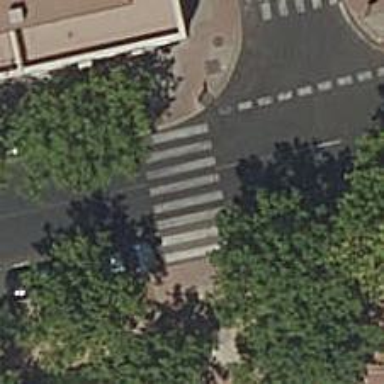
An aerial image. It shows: Marked crossing on the road with clear markings.